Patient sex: M
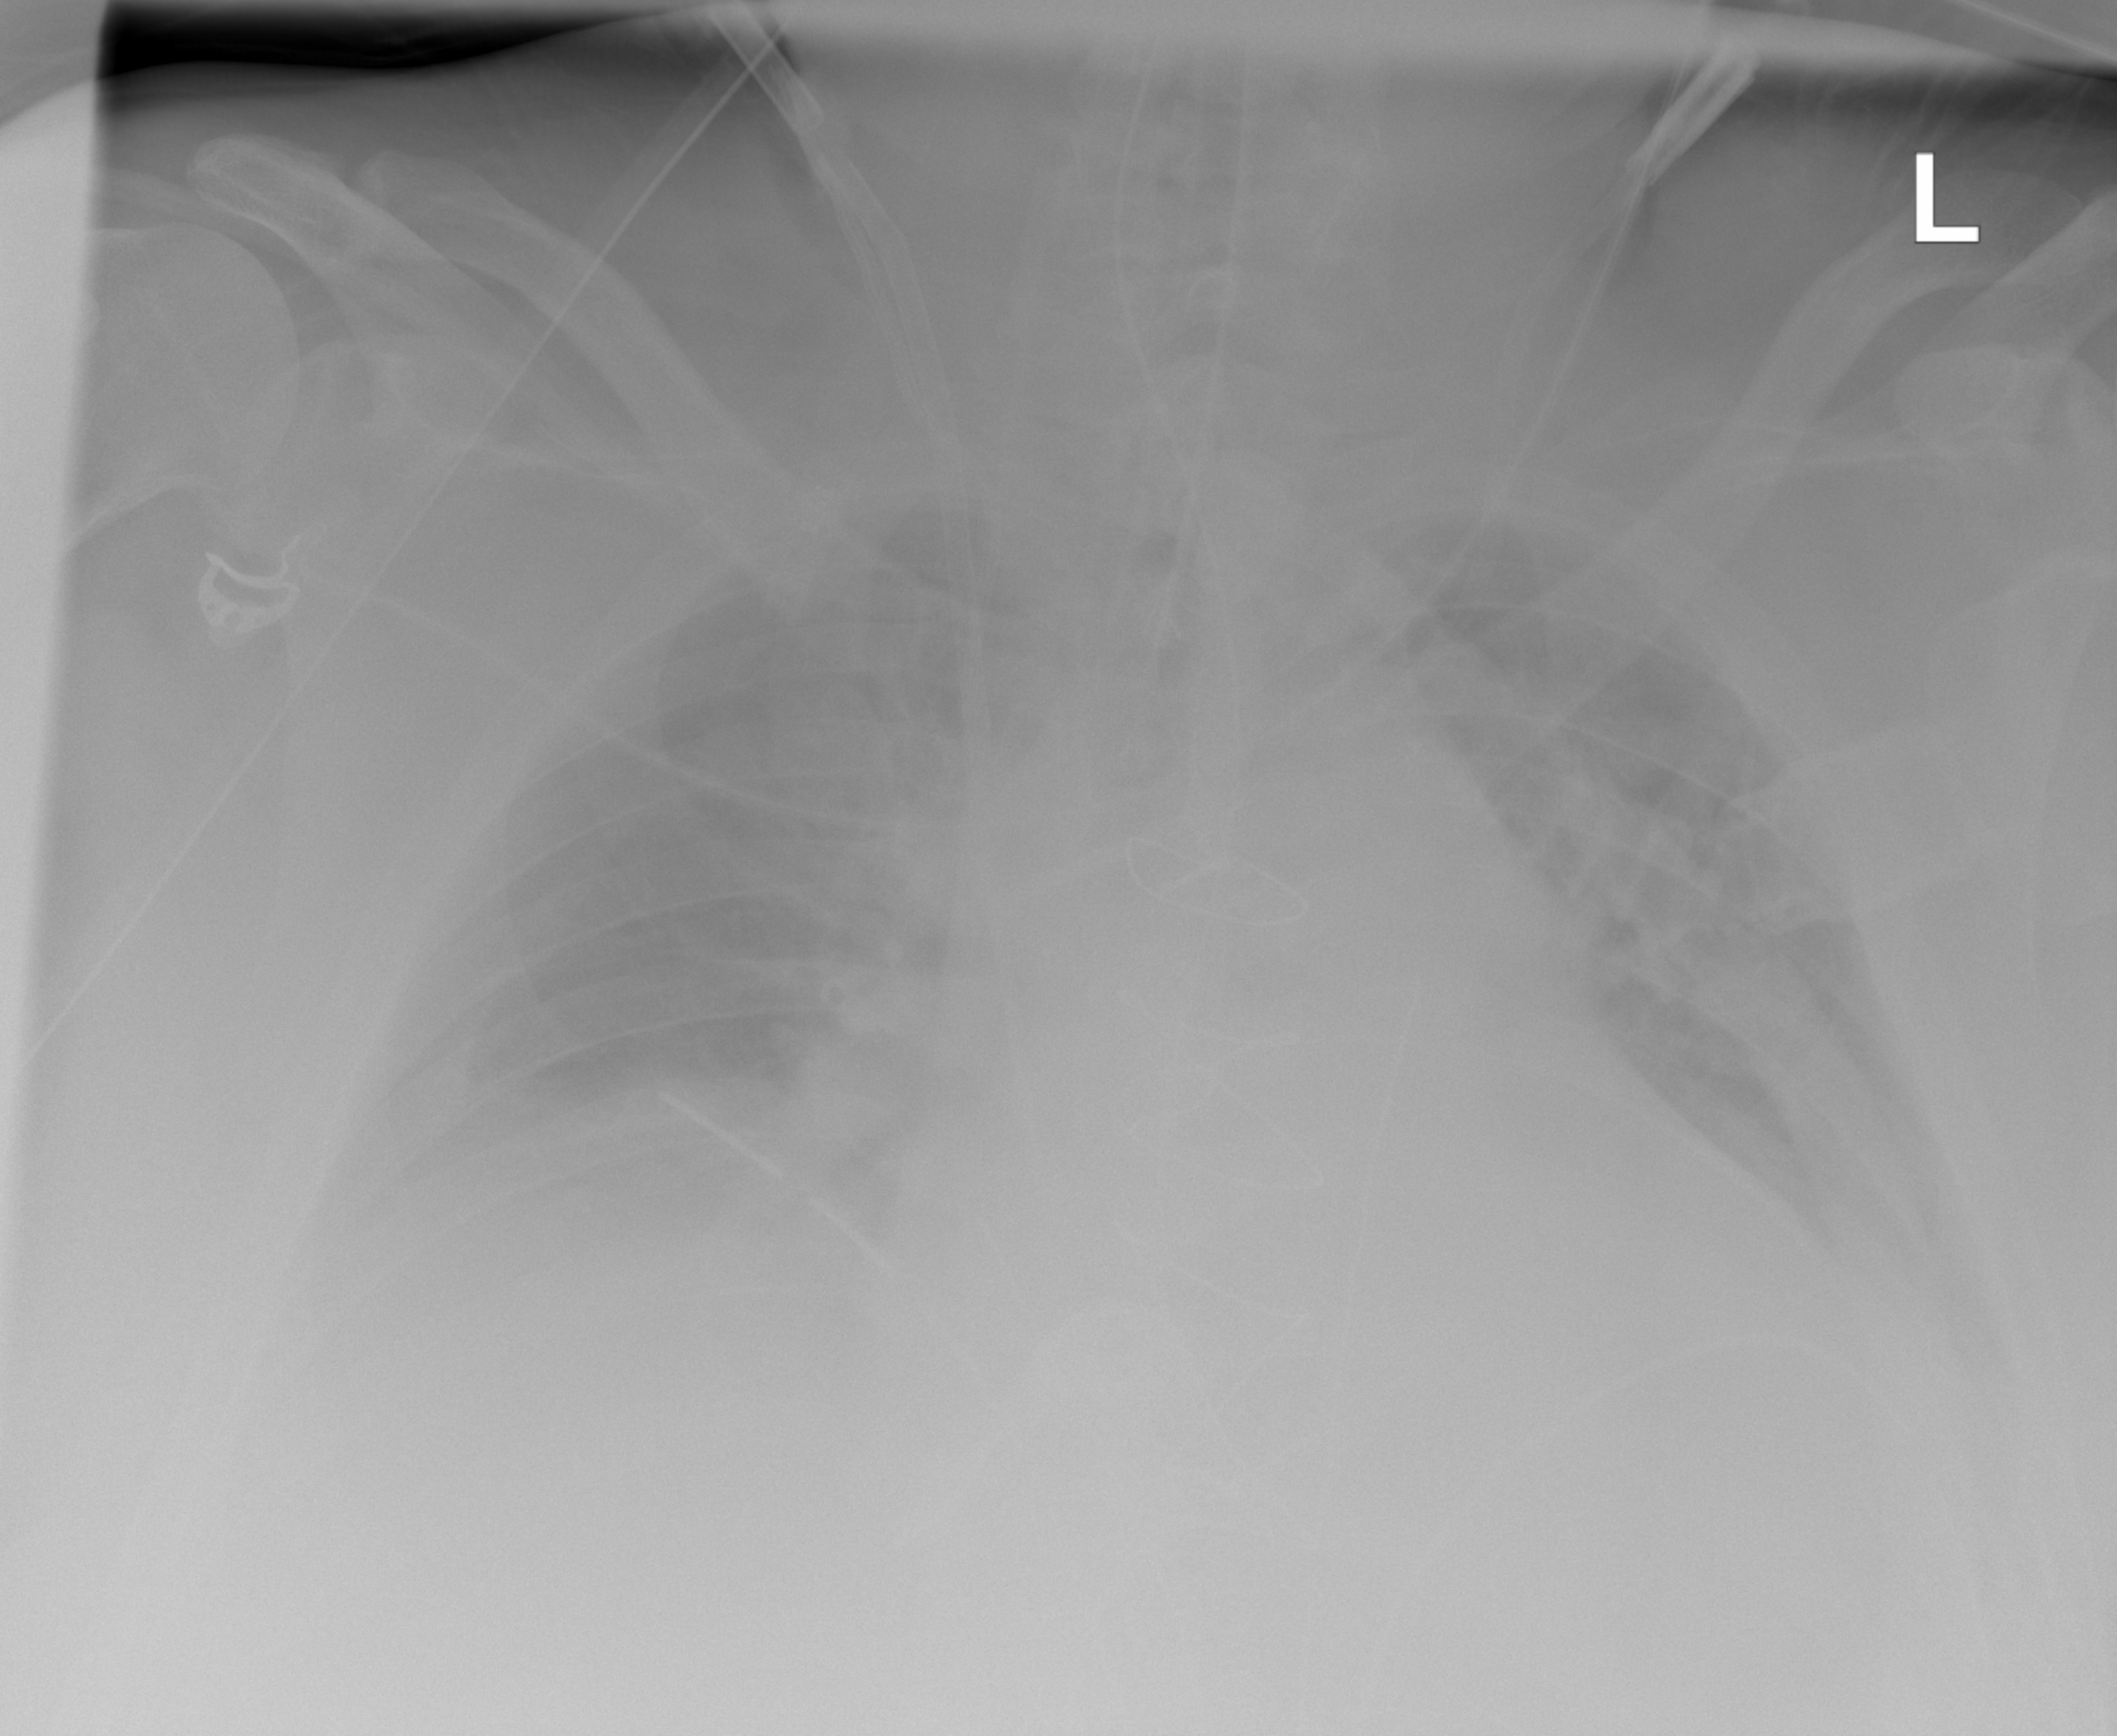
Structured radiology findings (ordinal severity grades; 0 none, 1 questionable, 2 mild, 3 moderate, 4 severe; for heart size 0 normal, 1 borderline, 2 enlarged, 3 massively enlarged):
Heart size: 2
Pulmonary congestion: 2
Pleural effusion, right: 2
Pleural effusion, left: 1
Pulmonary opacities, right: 2
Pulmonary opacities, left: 2
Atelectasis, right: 2
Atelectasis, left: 1